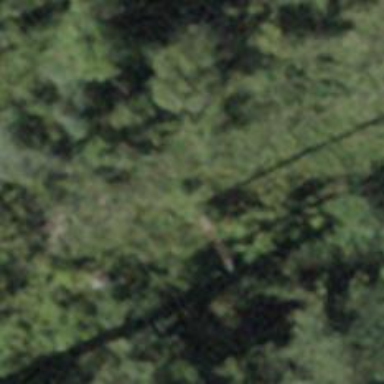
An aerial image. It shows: Power pole.